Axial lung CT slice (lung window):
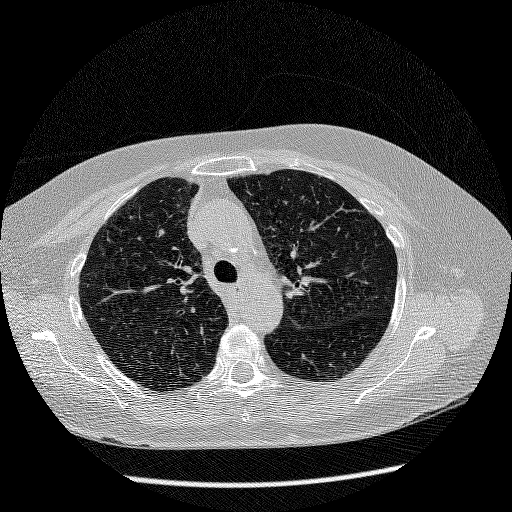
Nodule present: no